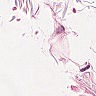
Metastatic tissue present: no